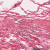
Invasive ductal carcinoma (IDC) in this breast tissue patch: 0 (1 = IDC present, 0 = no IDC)